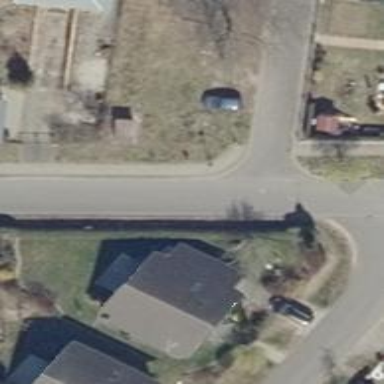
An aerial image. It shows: Sidewalk.